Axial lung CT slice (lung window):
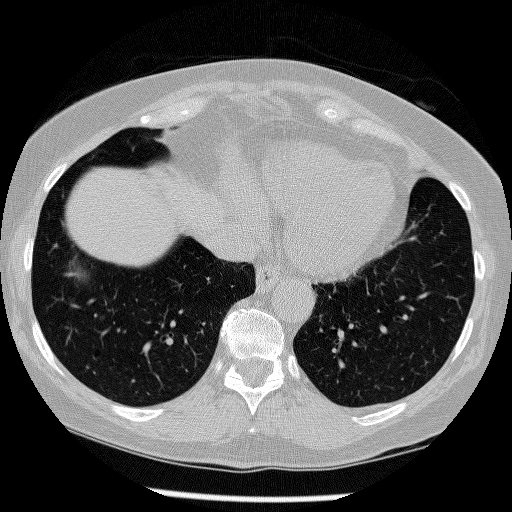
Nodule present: no